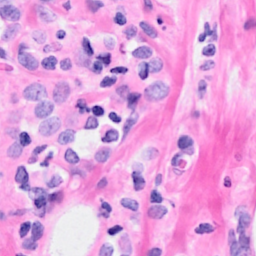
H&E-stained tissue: Breast